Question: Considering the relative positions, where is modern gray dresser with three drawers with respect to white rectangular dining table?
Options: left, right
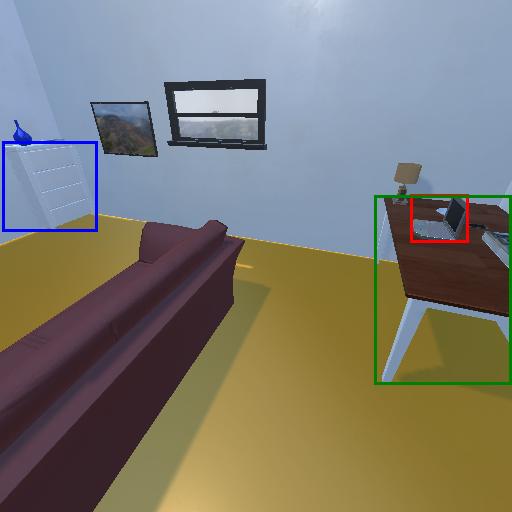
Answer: left